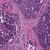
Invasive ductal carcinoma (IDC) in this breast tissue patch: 0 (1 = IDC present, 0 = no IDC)